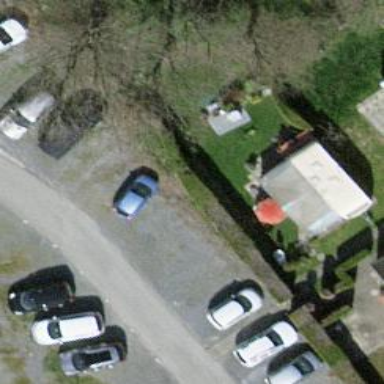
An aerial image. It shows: Camping pitch suitable for caravans.